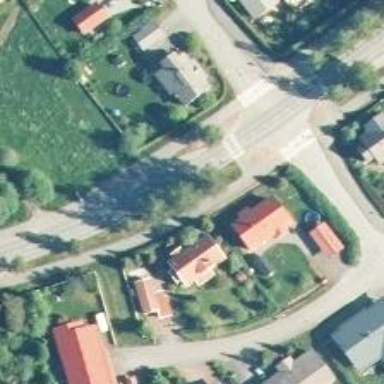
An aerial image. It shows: Uncontrolled crossing on the road.